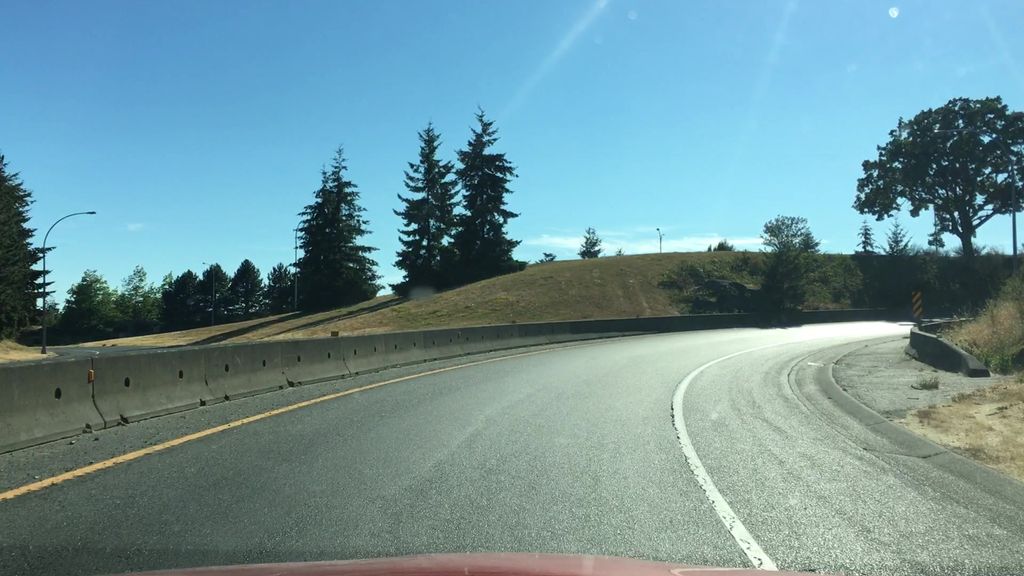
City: victoria